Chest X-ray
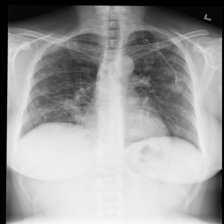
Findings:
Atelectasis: negative
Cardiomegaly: negative
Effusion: negative
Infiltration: negative
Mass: positive
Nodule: positive
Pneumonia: negative
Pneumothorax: negative
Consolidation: negative
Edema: negative
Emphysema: negative
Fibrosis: negative
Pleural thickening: negative
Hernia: negative